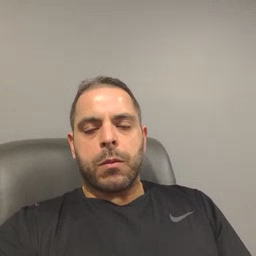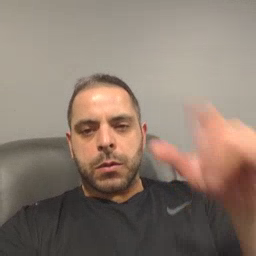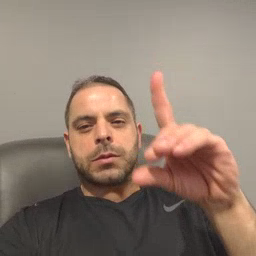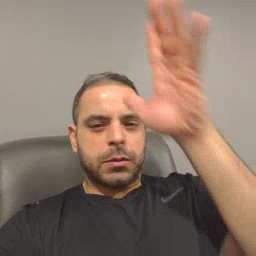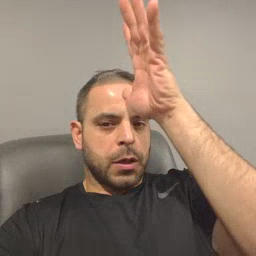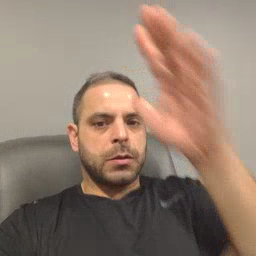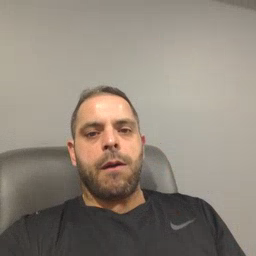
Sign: dad